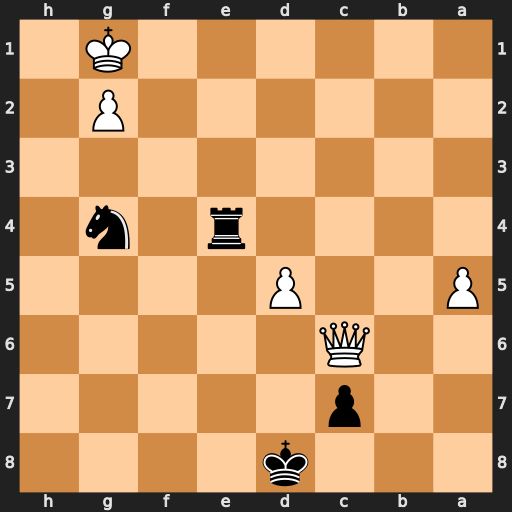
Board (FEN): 3k4/2p5/2Q5/P2P4/4r1n1/8/6P1/6K1
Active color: b
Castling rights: -
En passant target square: -
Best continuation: Re1#